Interaction volume radius: 10 \u00c5
Interaction volume height: 25 \u00c5
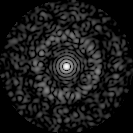
Disorder parameter: 0.828